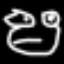
Label: frog